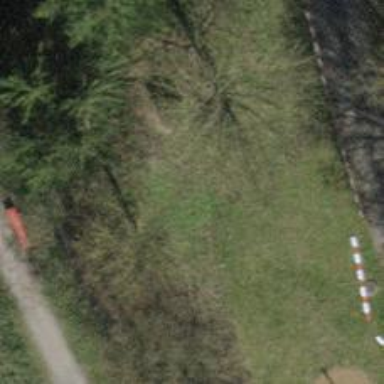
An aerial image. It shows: Brown picnic table located in leisure land area.